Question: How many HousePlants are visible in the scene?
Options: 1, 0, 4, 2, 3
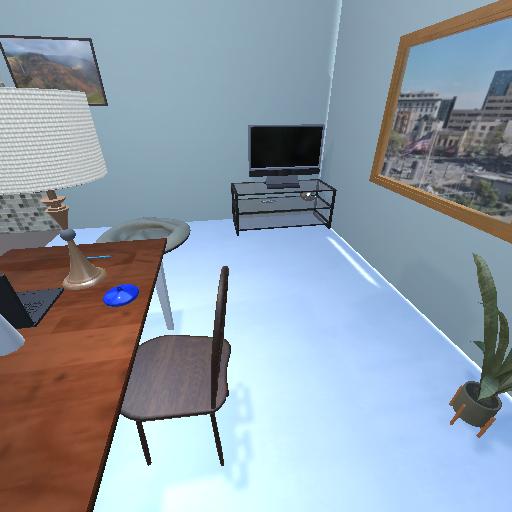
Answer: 1